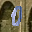
Label: 0